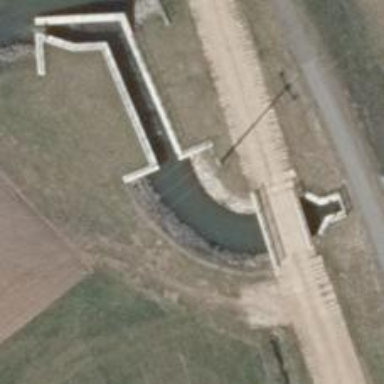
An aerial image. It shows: Canal.